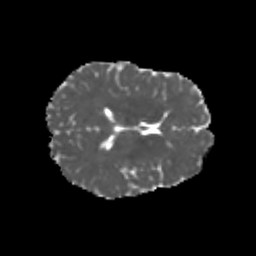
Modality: MD
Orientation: axial
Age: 21
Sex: female
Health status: healthy
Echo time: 0.074 s